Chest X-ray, AP view. Patient: 71 years old, sex M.
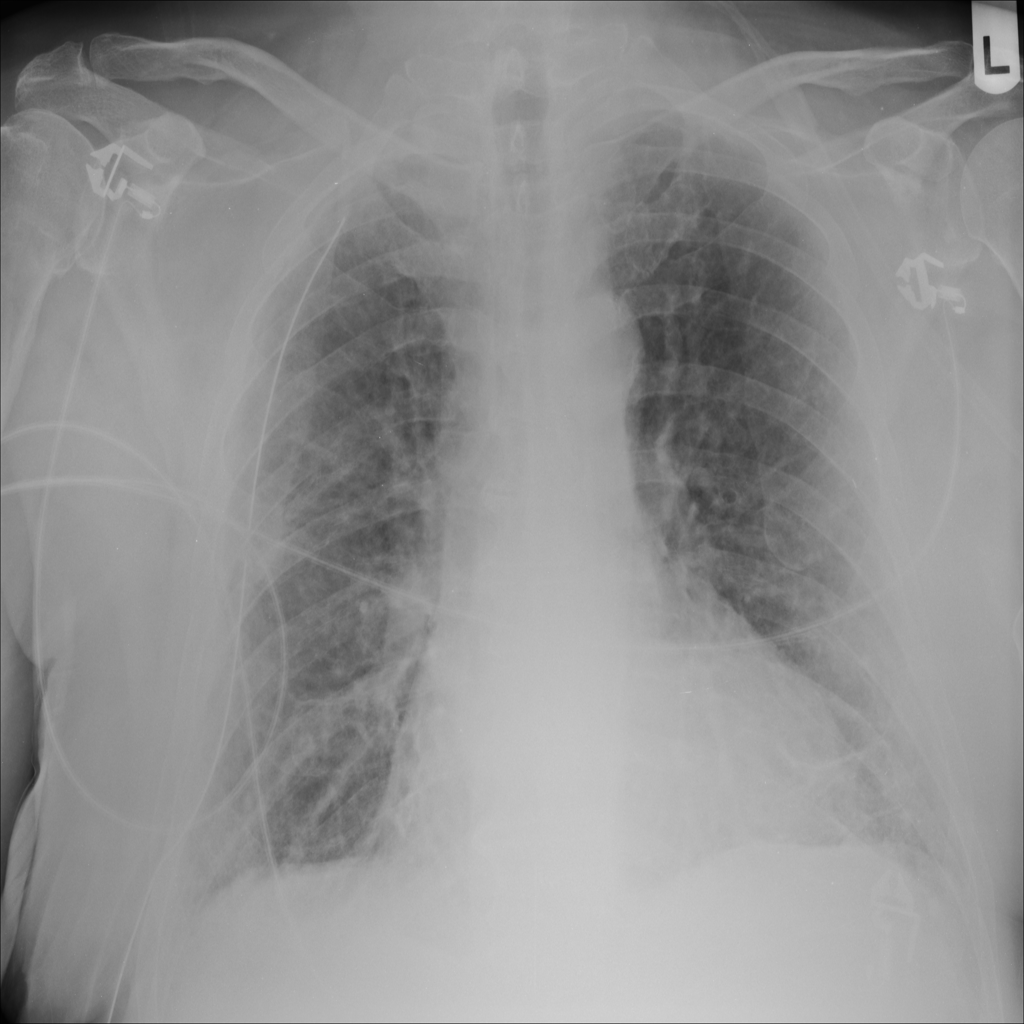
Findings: No Finding